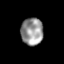
Tissue: skin
Cell type: Epithelial cells
Senescence score: 0.2491
Nuclear area (px): 592
Mean DAPI intensity: 150.27